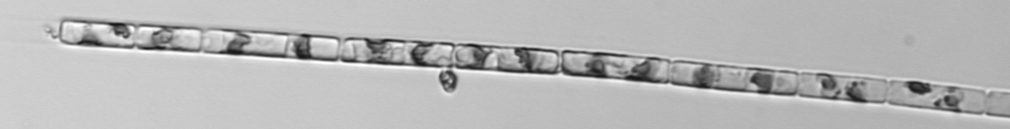
Label: Guinardia_delicatula